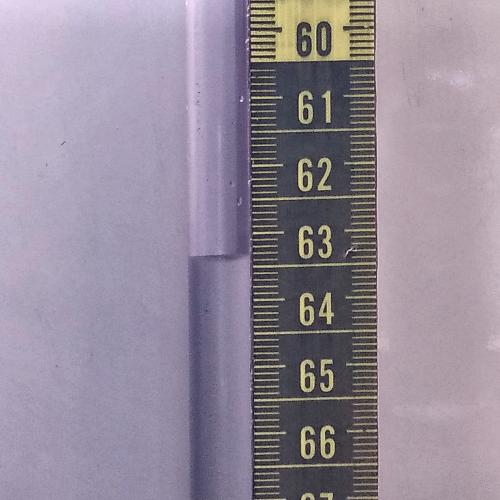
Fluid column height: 63.3 cm